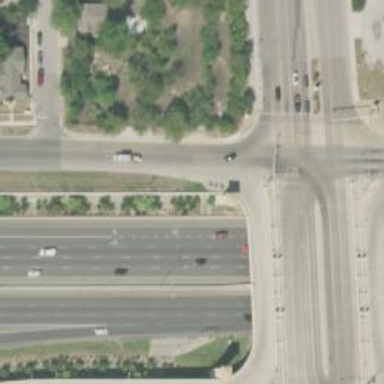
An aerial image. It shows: Secondary link road on asphalt bridge.